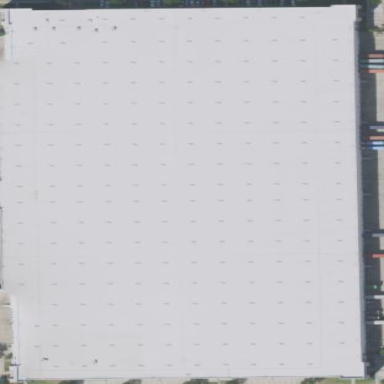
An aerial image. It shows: Warehouse building.